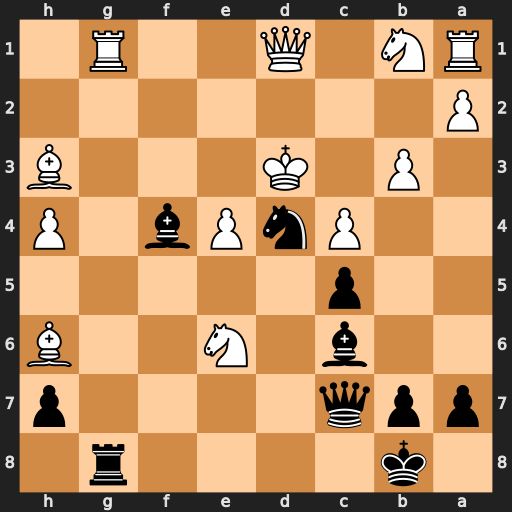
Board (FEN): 1k4r1/ppq4p/2b1N2B/2p5/2PnPb1P/1P1K3B/P7/RN1Q2R1
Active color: b
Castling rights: -
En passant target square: -
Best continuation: Bxe4+ Kc3 Ne2+ Kb2 Be5+